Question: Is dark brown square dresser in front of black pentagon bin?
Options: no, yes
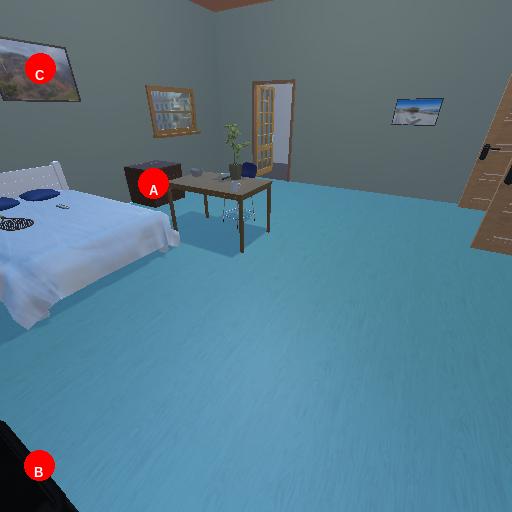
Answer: no